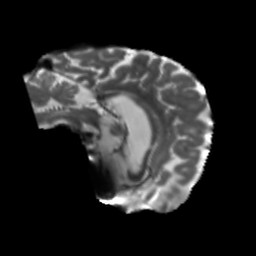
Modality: T2w
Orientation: sagittal
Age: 66
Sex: female
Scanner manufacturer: siemens
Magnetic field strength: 3 T
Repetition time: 5.25 s
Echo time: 0.08 s